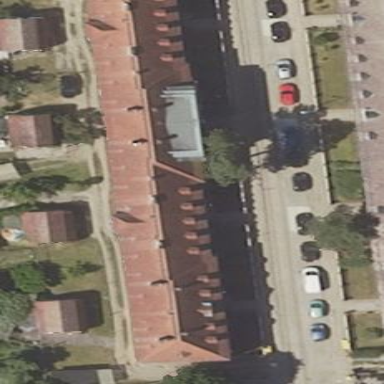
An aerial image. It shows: Hipped roof on apartment building.